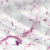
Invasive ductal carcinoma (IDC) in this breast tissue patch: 0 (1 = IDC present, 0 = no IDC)